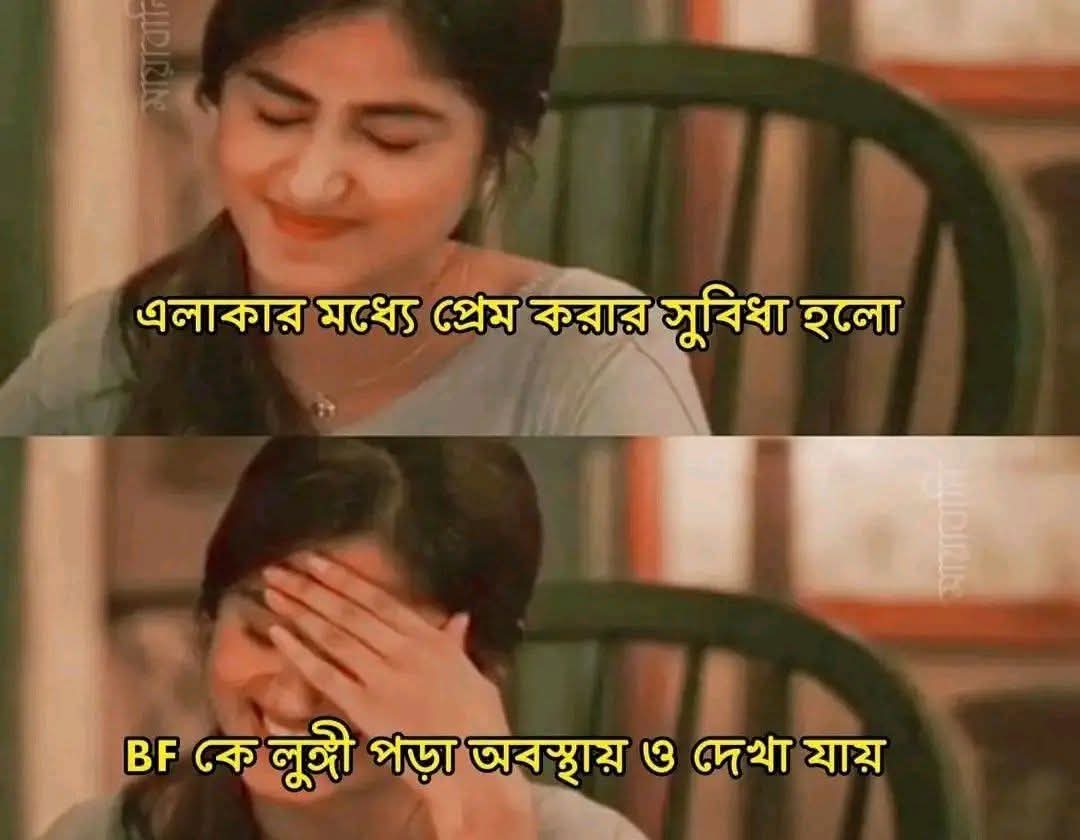
Text: এলাকার মধ্যে প্রেম করার সুবিধা হলো
BF কে লুঙ্গী পড়া অবস্থায় ও দেখা যায়
Label: Non Hate